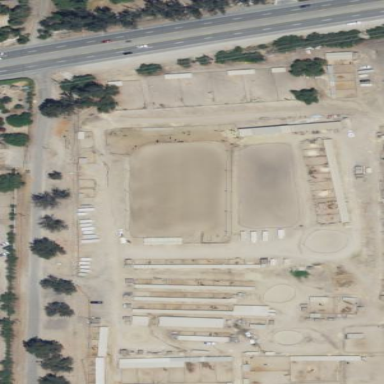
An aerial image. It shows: Equestrian pitch for leisure land sports.